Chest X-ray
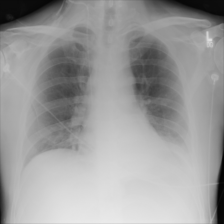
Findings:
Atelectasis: negative
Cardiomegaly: negative
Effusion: negative
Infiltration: negative
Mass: negative
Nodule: negative
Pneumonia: negative
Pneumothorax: negative
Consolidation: negative
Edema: negative
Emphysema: negative
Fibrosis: negative
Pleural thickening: negative
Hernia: negative